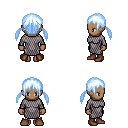
a pixel art fantasy rpg character, female body template, human, dark skin, chain mail, white pants, white cyan twin-tailed hairstyle, brown shoes, four views (front, back, left, right), 2x2 character sprite sheet, small pixel art, hard edges, no anti-aliasing